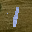
Label: 1